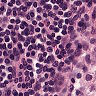
Metastatic tissue present: no